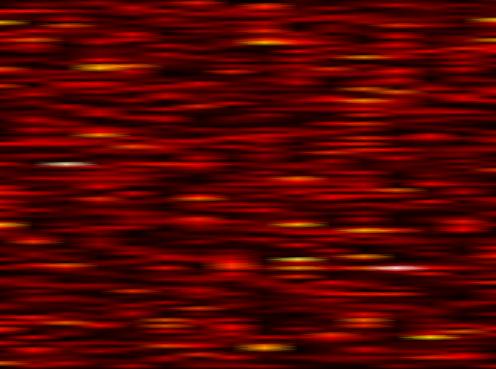
Label: OFDM